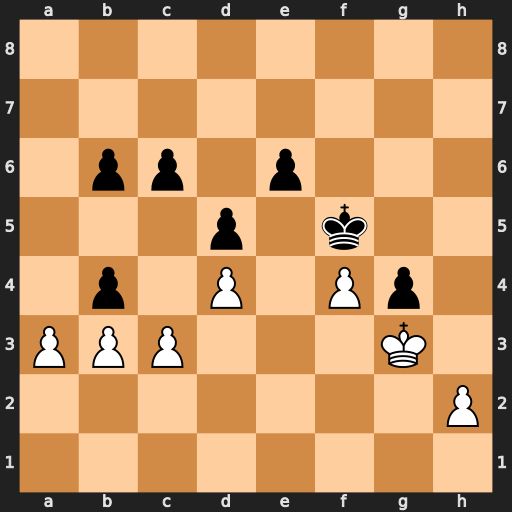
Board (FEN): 8/8/1pp1p3/3p1k2/1p1P1Pp1/PPP3K1/7P/8
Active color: w
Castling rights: -
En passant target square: -
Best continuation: cxb4 Ke4 a4 Kxd4 a5 bxa5 bxa5